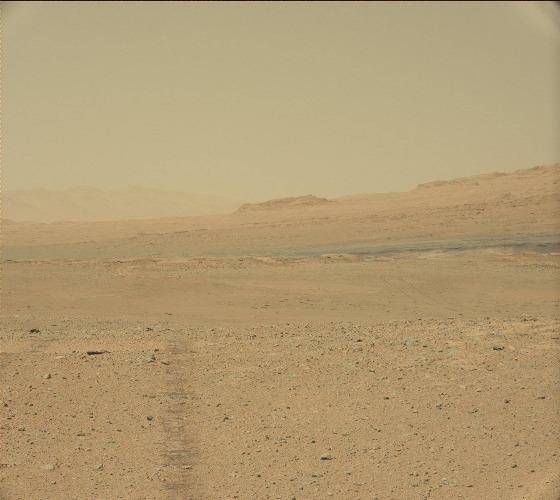
Terrain classes present: Background, Gravel / Sand / Soil, Sky / Distant Mountains, Track